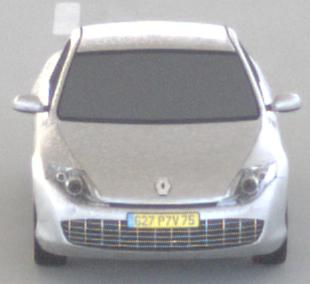
Make: Renault
Model: Laguna Coupé TCe 170
Detailed model: Laguna (III) Coupé
Model produced from: 2010/11
Model produced until: 2011/05
Doors: 2
Color: white
Road condition: dry road
Daytime: morning or afternoon
Contrast: low contrast